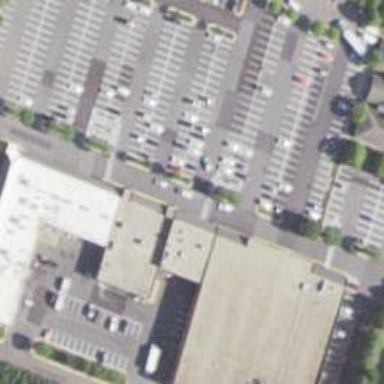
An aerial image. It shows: Parking space.